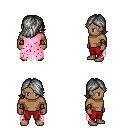
a pixel art fantasy rpg character, male body template, human, dark skin, pink tattered cape, red pants, gray swoop hairstyle, cloth bracers, four views (front, back, left, right), 2x2 character sprite sheet, small pixel art, hard edges, no anti-aliasing